Question: I want to change the alignment of the columns in a .NET Chart (System.Windows.Forms.DataVisualization.Charting.Chart) so that the column starts at the left side of the plot area, not centered on the plot point. I've tried everything. It may seem like a small detail, but this chart will be used dynamically as a control panel for data simulations and I need things to look correct.
I've tried
Thanks for any help you can give me.
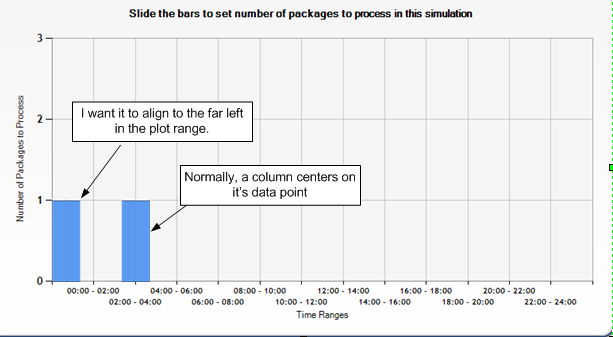
Answer: It seems there isn't a standard solution for this, so I created a workaround.
You need to add two series to your chart, one of the series appears left side of the gridline and the other one appears on the right side. The trick is to make the one on the left side 'transparent'.
'''
' Creating the two series '
Dim series1 As New Series("series1")
Dim series2 As New Series("series2")
' Setting the Chart Types '
series1.ChartType = SeriesChartType.Column
series2.ChartType = SeriesChartType.Column
' Adding some points '
series1.Points.AddXY(1, 1)
series1.Points.AddXY(2, 1)
series1.Points.AddXY(3, 1)
series2.Points.AddXY(1, 1)
series2.Points.AddXY(2, 1)
series2.Points.AddXY(3, 1)
Chart1.Series.Add(series1)
Chart1.Series.Add(series2)
' The series on the left side of the grid line -> Color : Transparent '
series1.BorderWidth = 0
series1.ShadowOffset = 0
series1.Color = Drawing.Color.Transparent
' The series on the right side of the grid line -> Color : Blue '
series2.BorderWidth = 3
series2.ShadowOffset = 2
series2.Color = Drawing.Color.CornflowerBlue
' Setting the X Axis '
Chart1.ChartAreas("ChartArea1").AxisX.IsMarginVisible = False
Chart1.ChartAreas("ChartArea1").AxisX.Interval = 1
Chart1.ChartAreas("ChartArea1").AxisX.Maximum = 4
'''
Also notice the adjustments for the X Axis. The 'IsMarginVisible = False' removes the margin on the X Axis, so there isn't any room between the Y Axis and the first column.